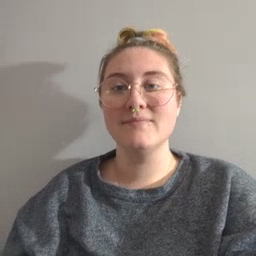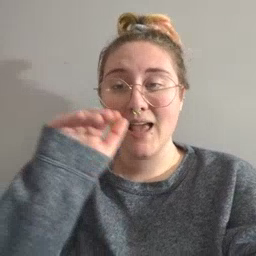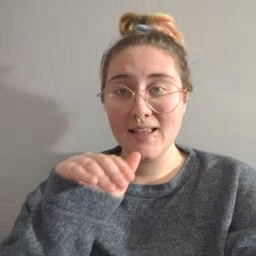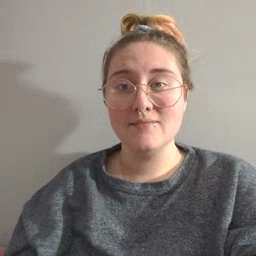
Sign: night